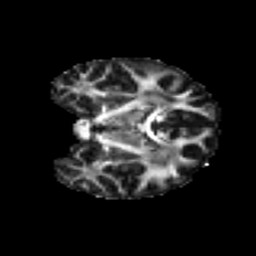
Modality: FA
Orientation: coronal
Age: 30
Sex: female
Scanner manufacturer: ge
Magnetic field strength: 3 T
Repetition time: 7.8 s
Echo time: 0.0606 s